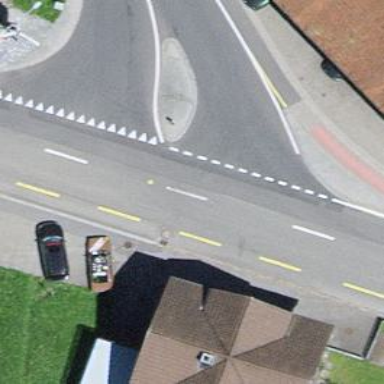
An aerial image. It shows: Road with "give way" sign.